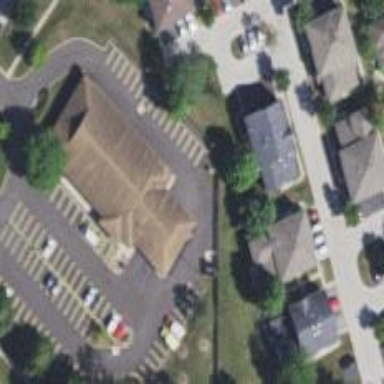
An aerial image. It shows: Ambulance station building.